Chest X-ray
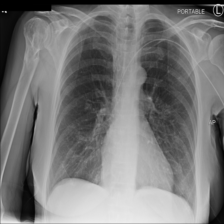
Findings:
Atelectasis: negative
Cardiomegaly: negative
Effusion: negative
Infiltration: positive
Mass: negative
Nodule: negative
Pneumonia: negative
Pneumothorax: negative
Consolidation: negative
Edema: negative
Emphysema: negative
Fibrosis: negative
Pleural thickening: negative
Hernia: negative